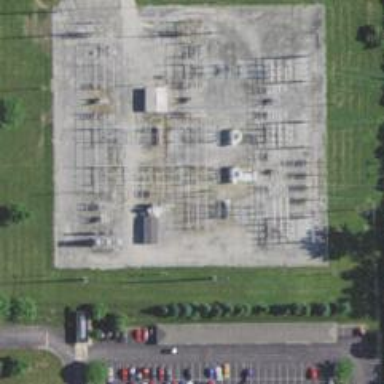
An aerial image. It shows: Switch for power supply.